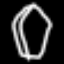
Label: diamond